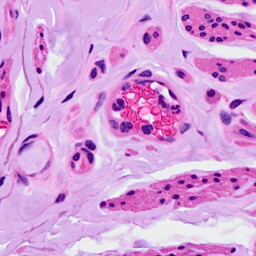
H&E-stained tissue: Ovarian